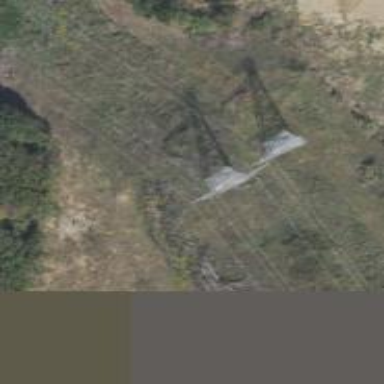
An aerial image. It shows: Lattice structure tower used for power distribution.